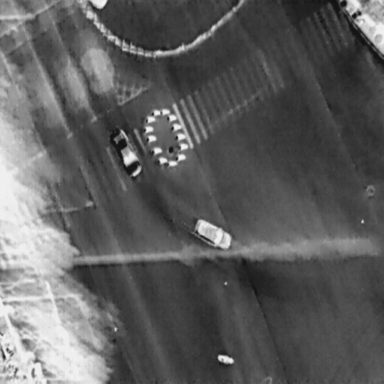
There are two Cars in the infrared image.